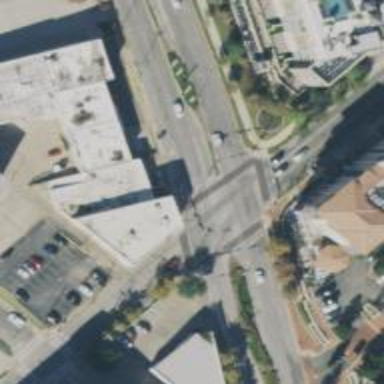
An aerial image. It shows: Secondary road with separate sidewalks.